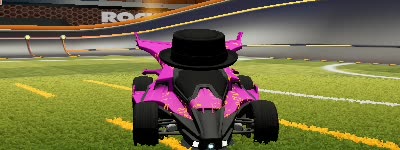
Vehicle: aftershock